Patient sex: M
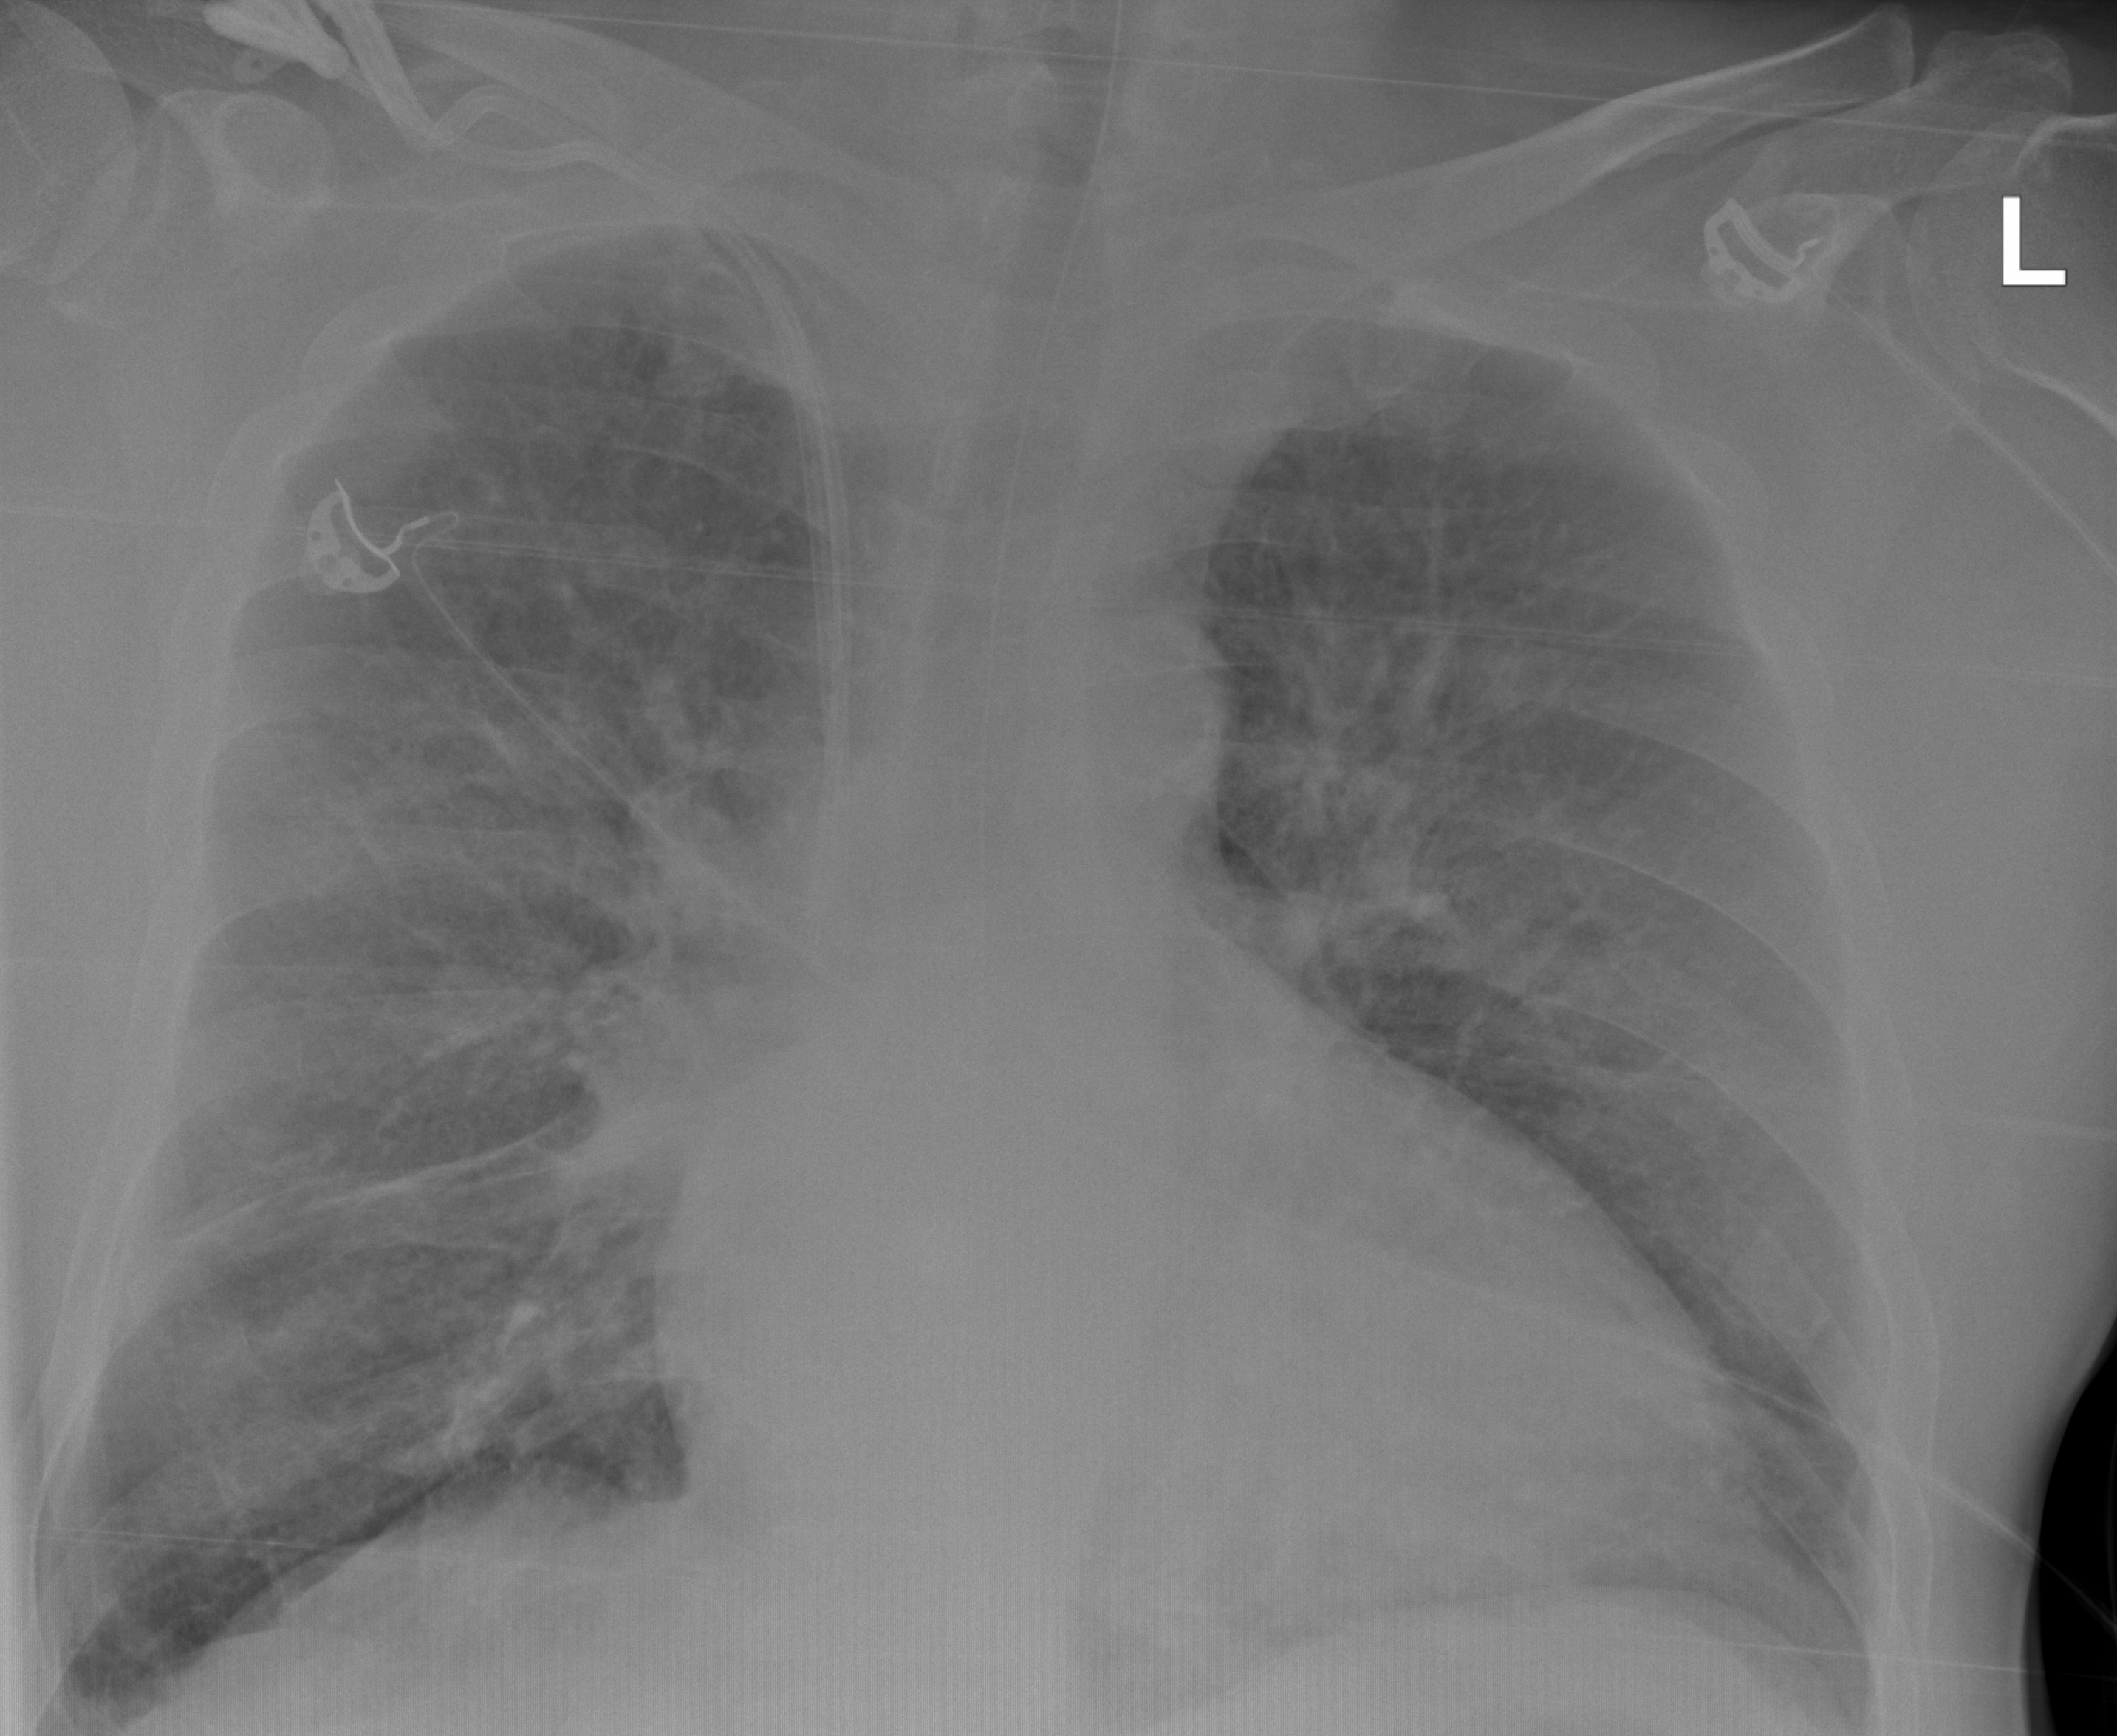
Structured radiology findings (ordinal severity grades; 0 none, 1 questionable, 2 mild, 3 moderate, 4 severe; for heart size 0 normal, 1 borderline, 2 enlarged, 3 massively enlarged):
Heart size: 2
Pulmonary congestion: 3
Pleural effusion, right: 0
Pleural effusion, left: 0
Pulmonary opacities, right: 3
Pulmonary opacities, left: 3
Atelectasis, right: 3
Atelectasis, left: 2